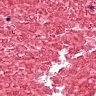
Metastatic tissue present: no